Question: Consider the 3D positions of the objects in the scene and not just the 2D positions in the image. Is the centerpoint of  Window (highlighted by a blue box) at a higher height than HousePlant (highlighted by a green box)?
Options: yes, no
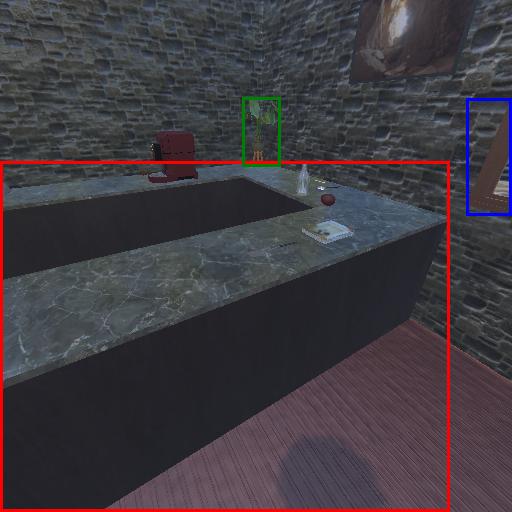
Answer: yes